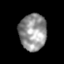
Tissue: skin
Cell type: Epithelial cells
Senescence score: 0.2746
Nuclear area (px): 976
Mean DAPI intensity: 147.506